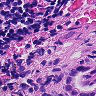
Metastatic tissue present: yes